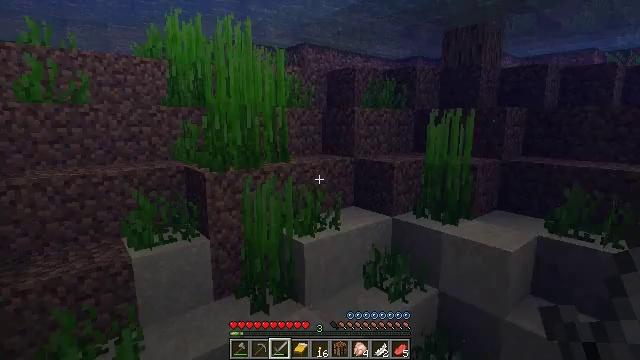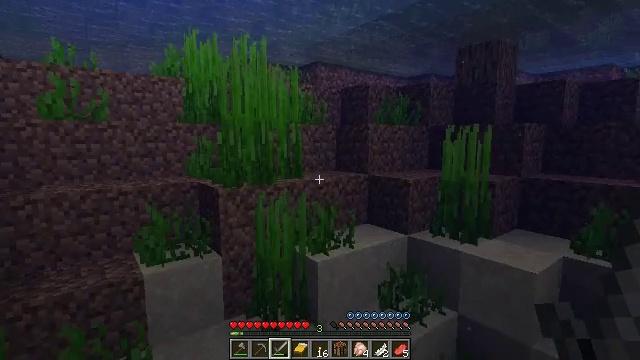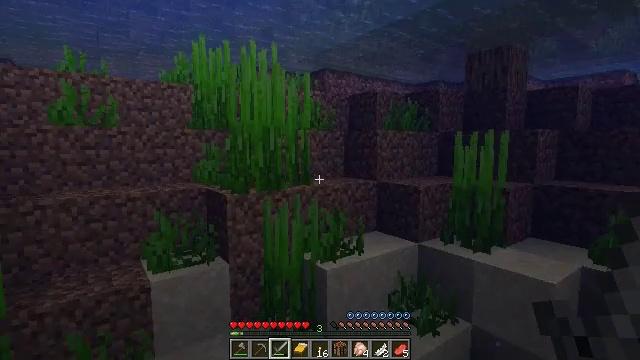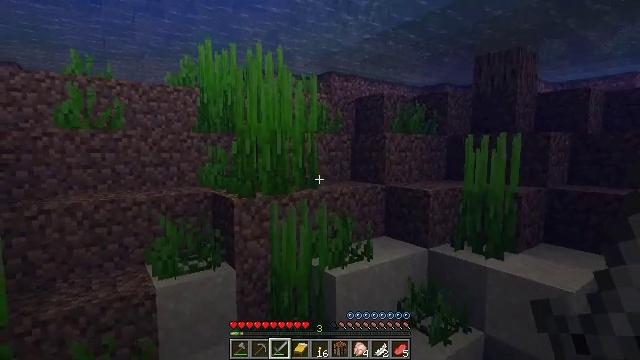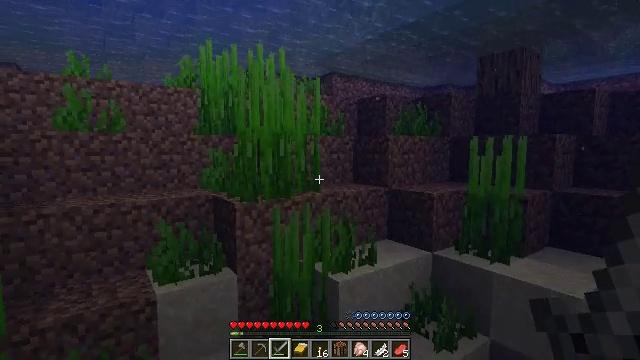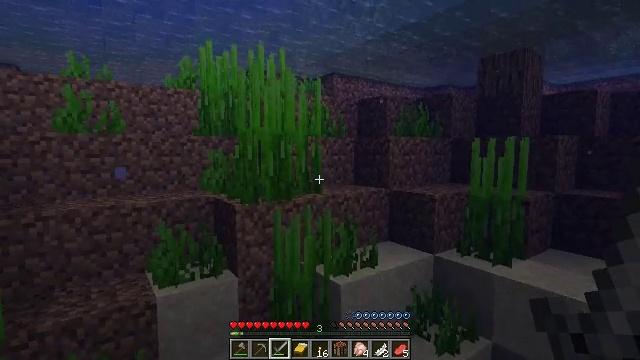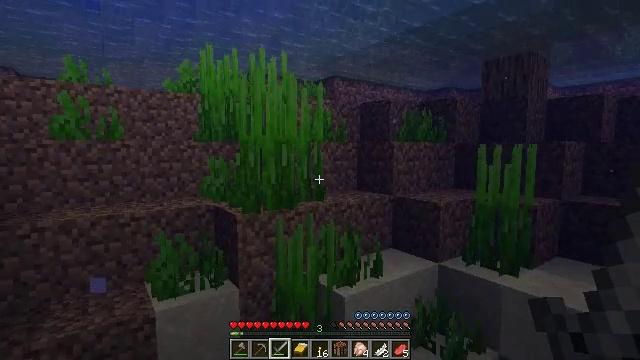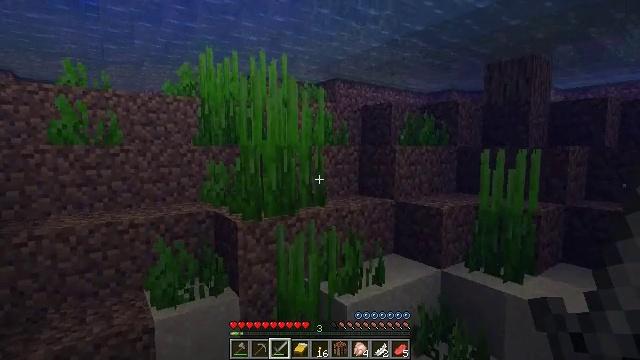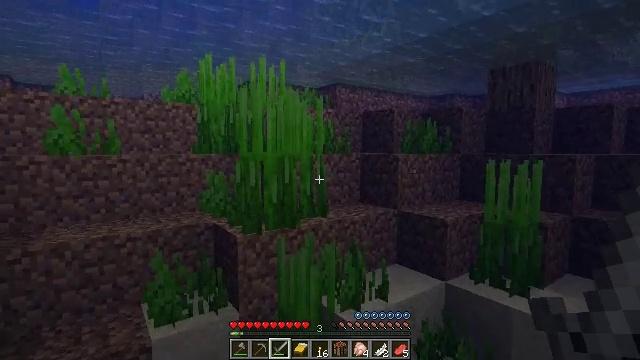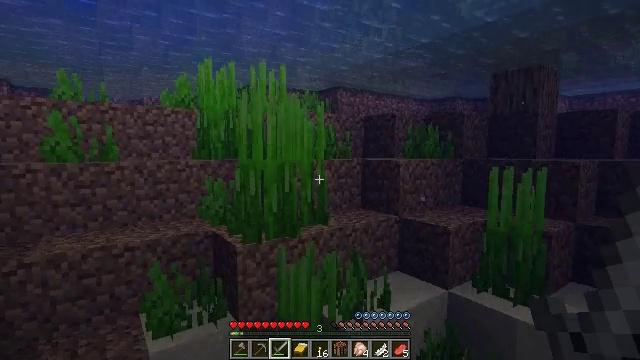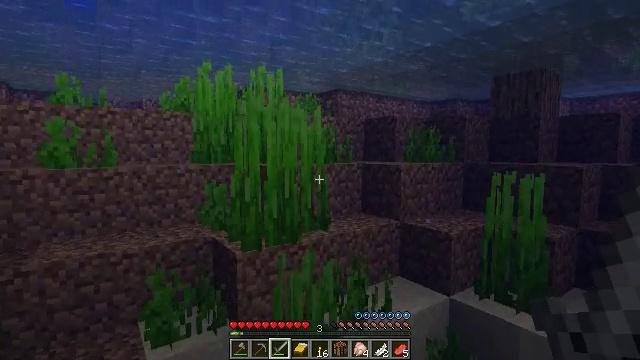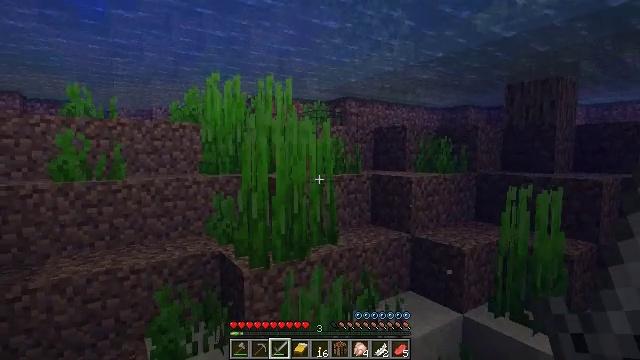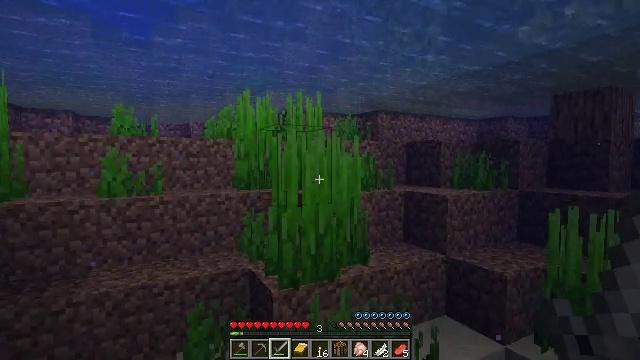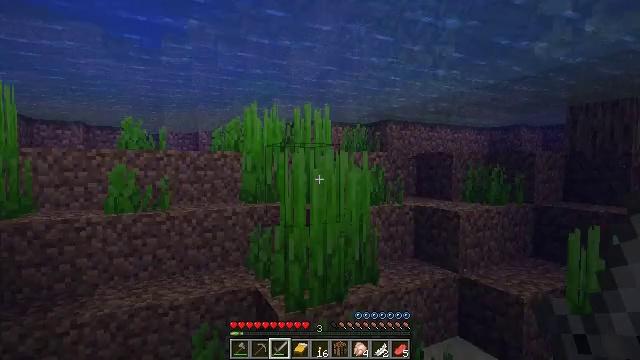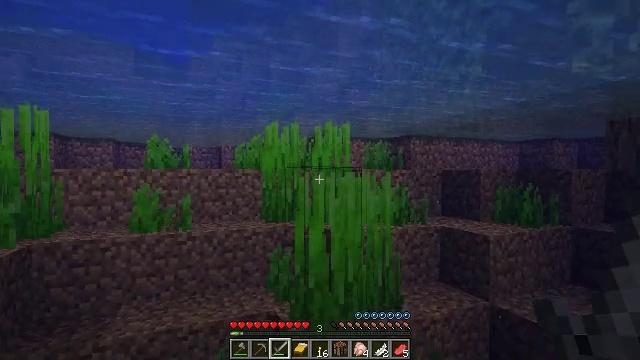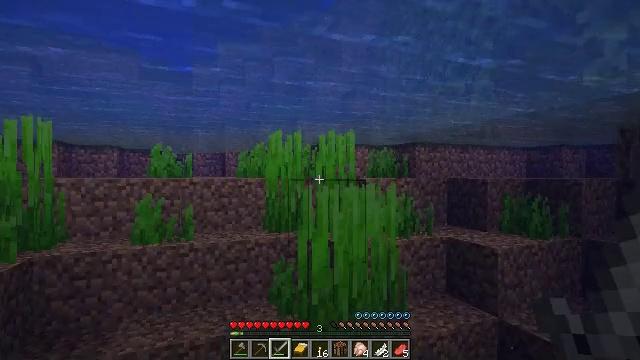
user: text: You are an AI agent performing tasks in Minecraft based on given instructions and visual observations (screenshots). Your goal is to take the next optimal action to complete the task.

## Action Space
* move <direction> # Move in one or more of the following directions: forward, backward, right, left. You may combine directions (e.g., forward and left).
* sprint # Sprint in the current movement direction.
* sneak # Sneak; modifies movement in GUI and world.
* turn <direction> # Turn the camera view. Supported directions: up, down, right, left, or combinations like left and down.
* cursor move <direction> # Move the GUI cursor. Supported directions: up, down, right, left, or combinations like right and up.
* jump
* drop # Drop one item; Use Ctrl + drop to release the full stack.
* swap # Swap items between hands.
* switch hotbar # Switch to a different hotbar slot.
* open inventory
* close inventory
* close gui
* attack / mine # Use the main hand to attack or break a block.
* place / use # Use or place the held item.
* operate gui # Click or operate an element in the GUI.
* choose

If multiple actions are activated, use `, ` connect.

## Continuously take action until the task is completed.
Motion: motion action
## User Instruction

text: Hunt a chicken.
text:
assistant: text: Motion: move forward and move left, turn left and up
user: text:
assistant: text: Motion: move forward and move left, turn left and up
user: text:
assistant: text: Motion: move forward and move left, jump
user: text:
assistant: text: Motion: move forward, jump
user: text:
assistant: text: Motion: move forward, jump
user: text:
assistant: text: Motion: move forward, jump
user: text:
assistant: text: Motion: move forward, jump
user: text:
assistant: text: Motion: move forward, jump
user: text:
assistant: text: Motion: move forward, jump
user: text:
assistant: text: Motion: move forward, jump
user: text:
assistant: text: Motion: move forward, turn left, jump
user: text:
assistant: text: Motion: move forward, turn left and up, jump
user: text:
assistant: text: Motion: move forward, turn left, jump
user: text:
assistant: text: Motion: move forward, turn left and up, jump
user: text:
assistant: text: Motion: move forward, jump
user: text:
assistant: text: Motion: move forward, turn left, jump
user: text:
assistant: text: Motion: move forward, jump
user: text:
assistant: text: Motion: move forward, jump
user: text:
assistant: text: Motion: move forward, jump
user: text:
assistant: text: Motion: move forward, jump
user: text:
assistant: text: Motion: move forward, jump
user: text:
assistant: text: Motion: move forward, jump
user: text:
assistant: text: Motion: move forward, jump
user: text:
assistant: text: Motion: move forward, jump
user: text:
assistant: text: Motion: move forward, turn left, jump
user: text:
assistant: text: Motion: move forward, jump
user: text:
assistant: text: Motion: move forward, turn left, jump
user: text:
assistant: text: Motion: move forward, turn left, jump
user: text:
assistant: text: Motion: move forward, turn left, jump
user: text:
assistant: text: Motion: move forward, jump